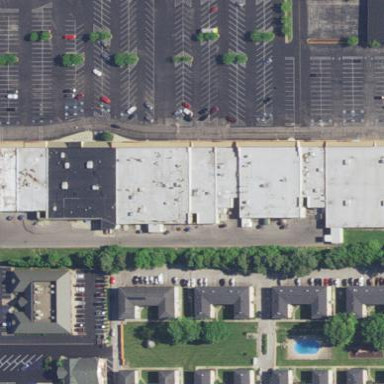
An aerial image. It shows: Commercial building.